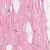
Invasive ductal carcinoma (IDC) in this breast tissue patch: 0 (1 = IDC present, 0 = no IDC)